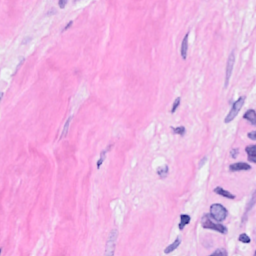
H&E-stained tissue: Breast